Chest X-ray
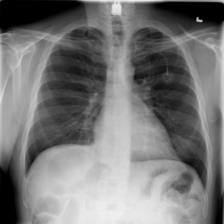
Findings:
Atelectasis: negative
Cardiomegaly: negative
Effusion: negative
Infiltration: negative
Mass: negative
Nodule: negative
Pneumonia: negative
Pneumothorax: negative
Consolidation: negative
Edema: negative
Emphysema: negative
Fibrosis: negative
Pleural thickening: negative
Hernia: negative